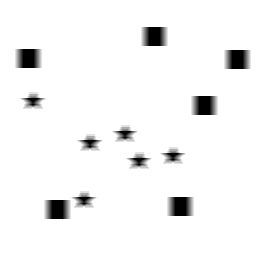
Squares: 6
Triangles: 0
Stars: 6
Total shapes: 12